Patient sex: M
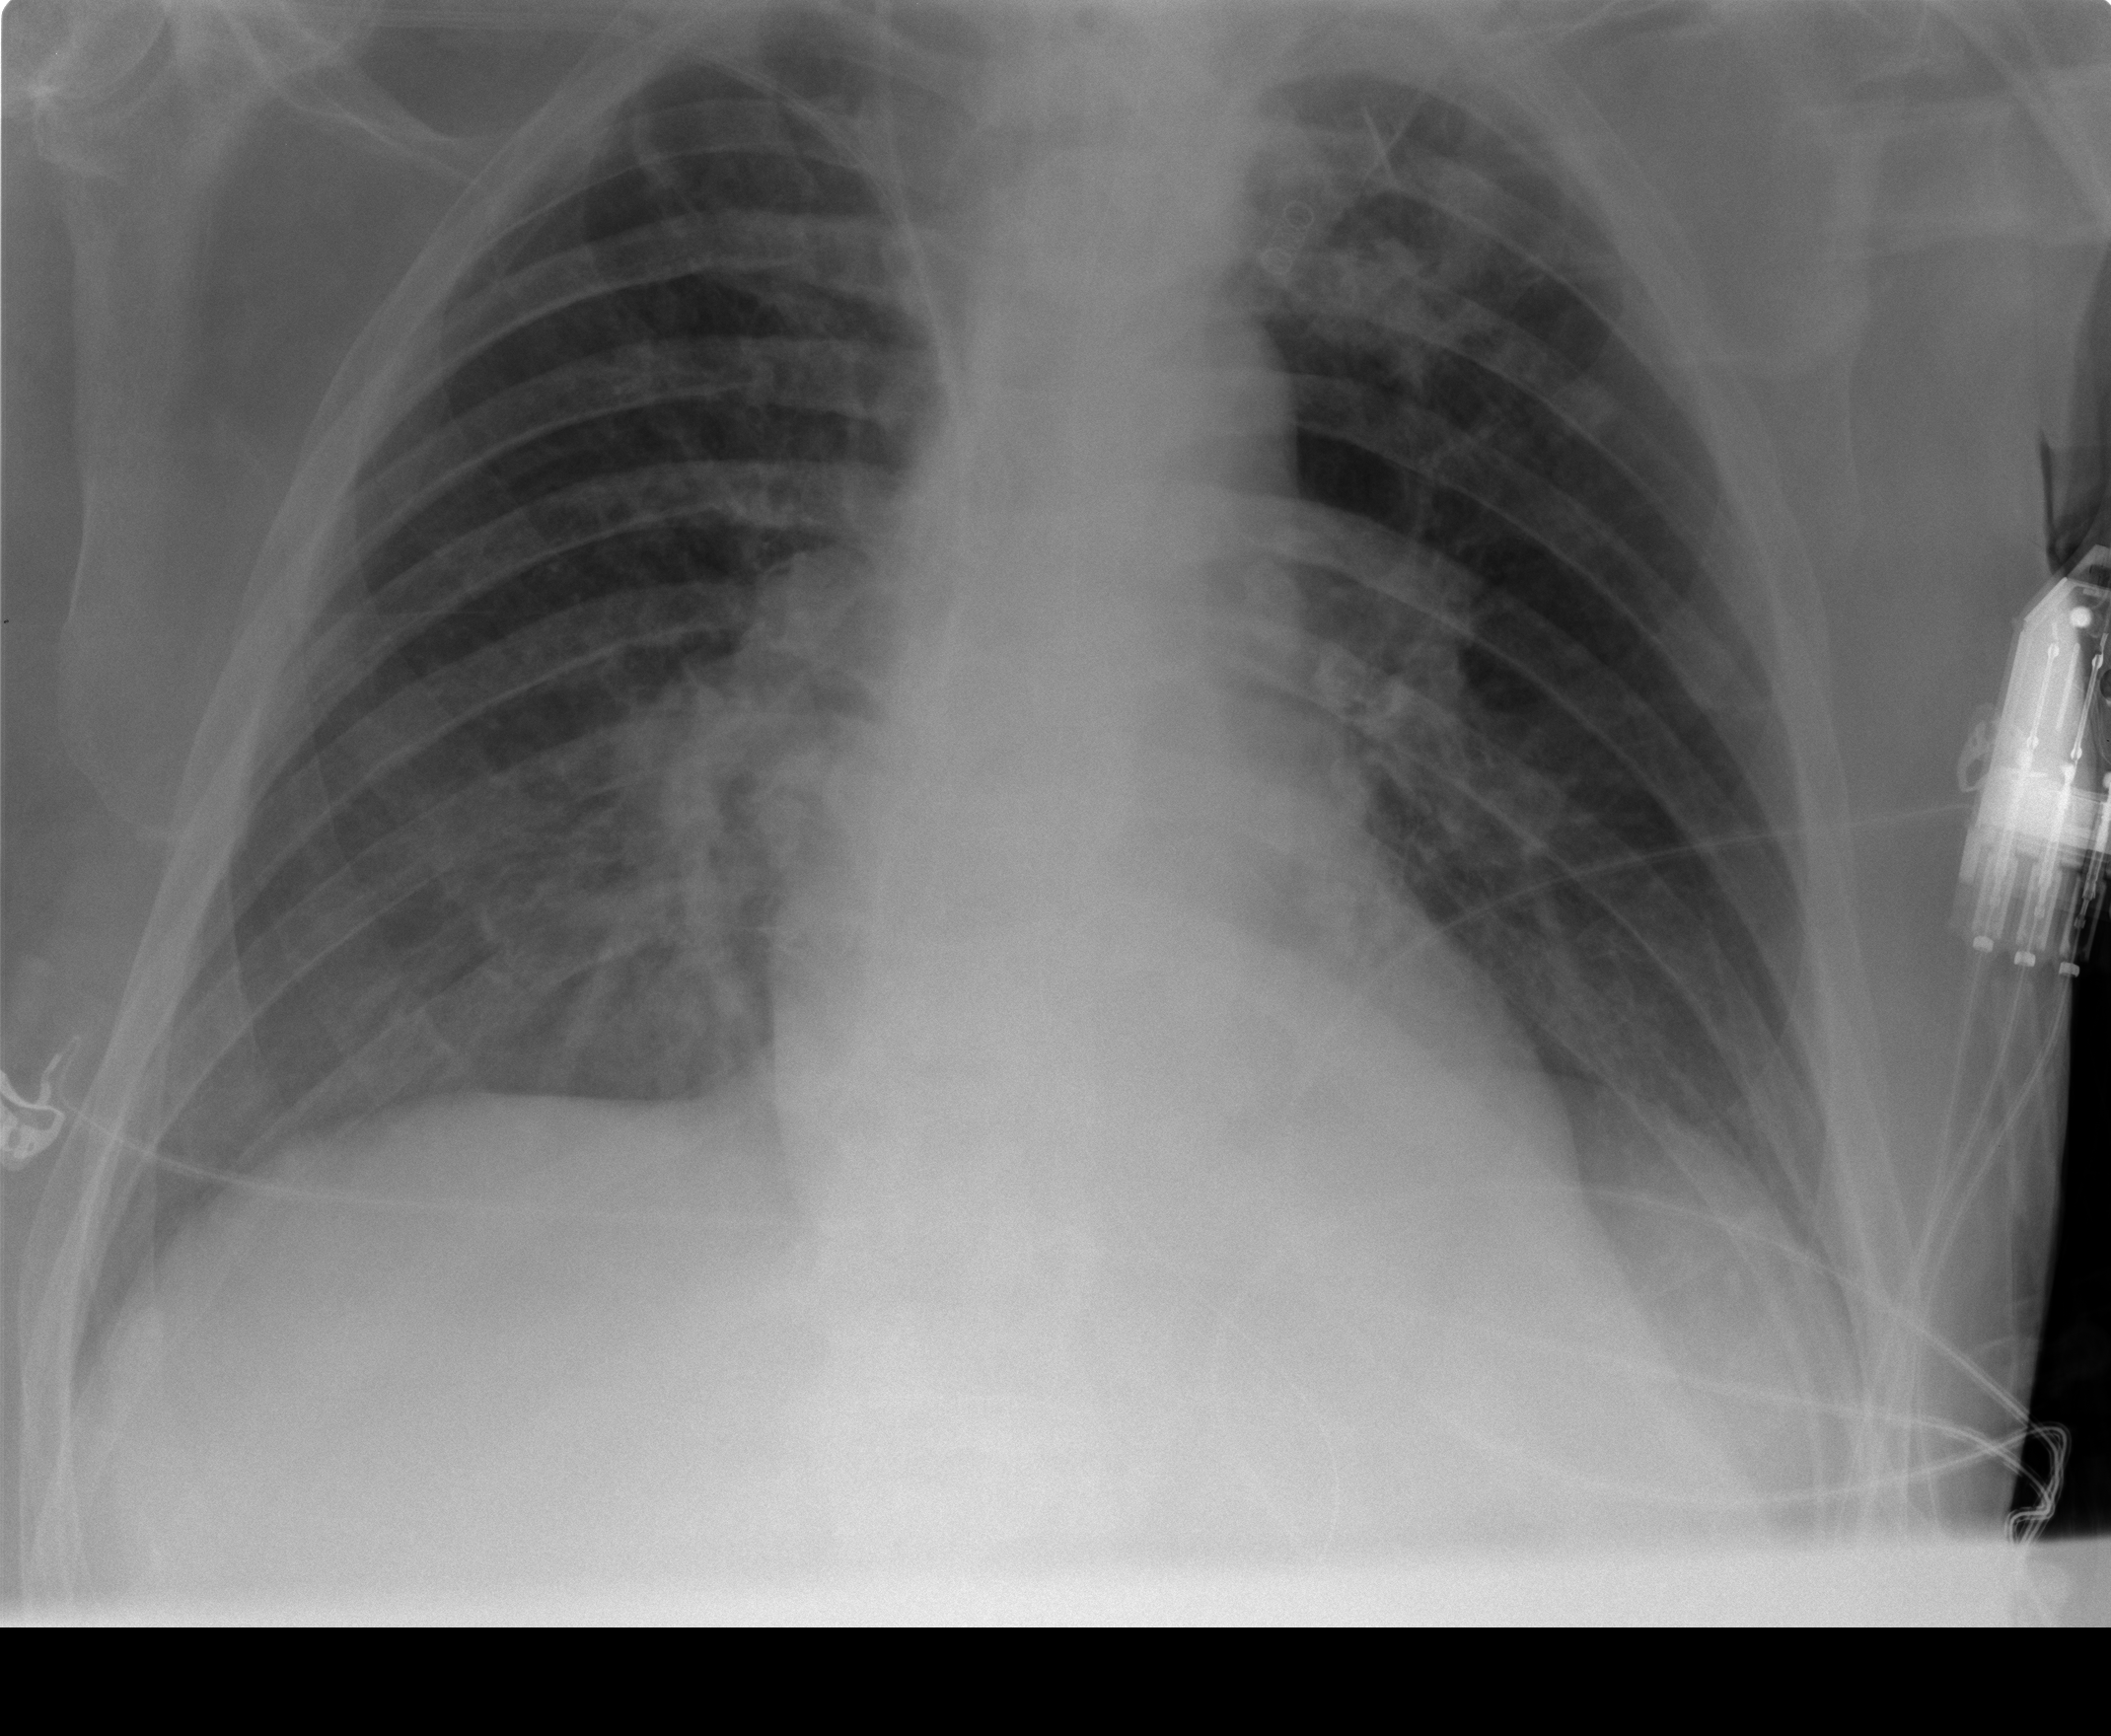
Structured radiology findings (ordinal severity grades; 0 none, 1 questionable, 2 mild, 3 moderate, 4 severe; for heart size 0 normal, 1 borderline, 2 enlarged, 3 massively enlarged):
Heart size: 0
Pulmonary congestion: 2
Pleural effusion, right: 3
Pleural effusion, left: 3
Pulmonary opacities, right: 0
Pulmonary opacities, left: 0
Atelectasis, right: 2
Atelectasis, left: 2